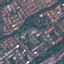
Land use / land cover: Residential